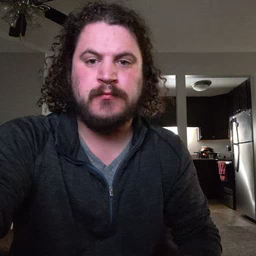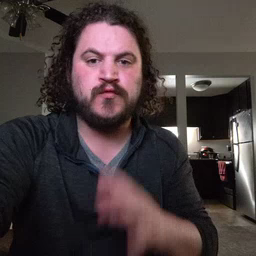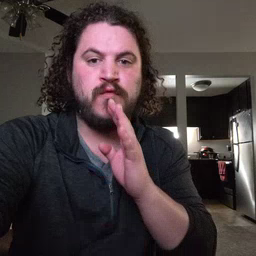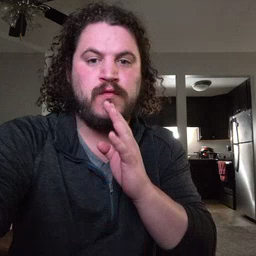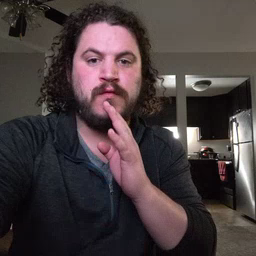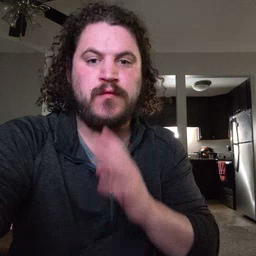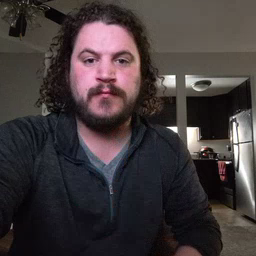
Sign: talk